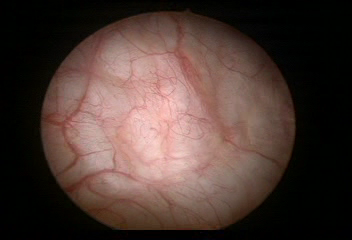
Modality: WLC
Class: Normal mucosa
Bladder cancer association: No